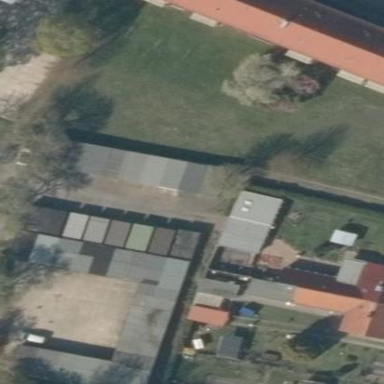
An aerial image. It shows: Group of garages.